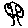
Label: tree